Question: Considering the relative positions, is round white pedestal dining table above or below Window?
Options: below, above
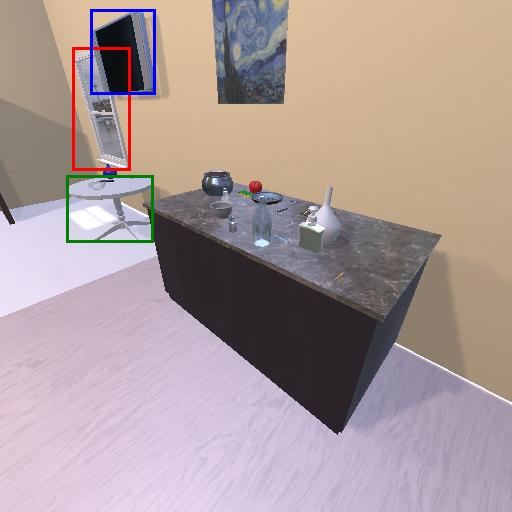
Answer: below